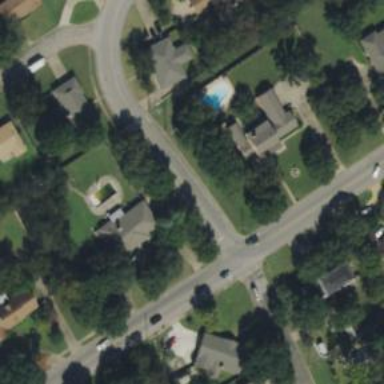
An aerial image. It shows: Road with stop sign.